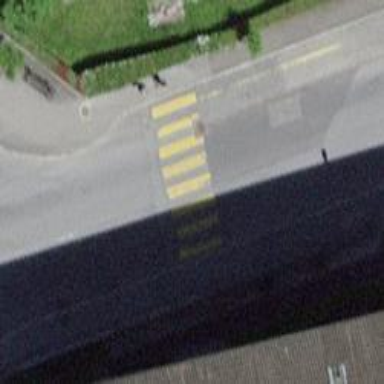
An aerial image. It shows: Zebra crossing on the road.